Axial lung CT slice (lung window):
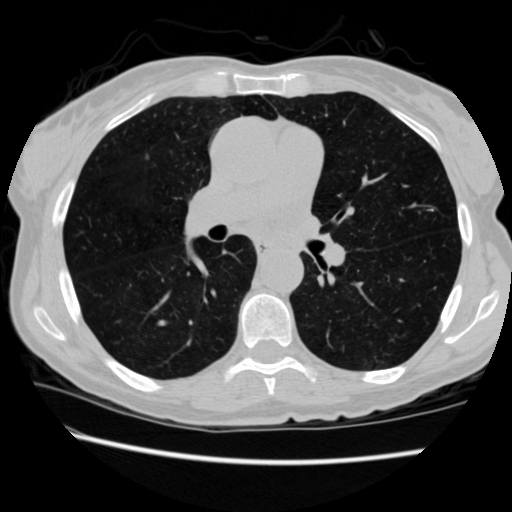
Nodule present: no